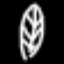
Label: leaf